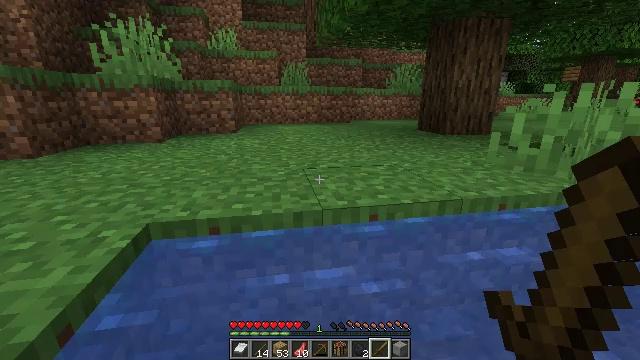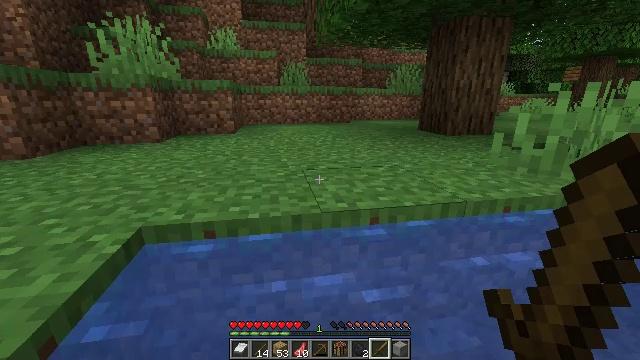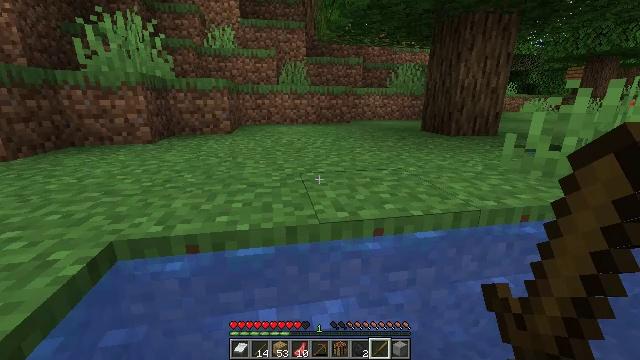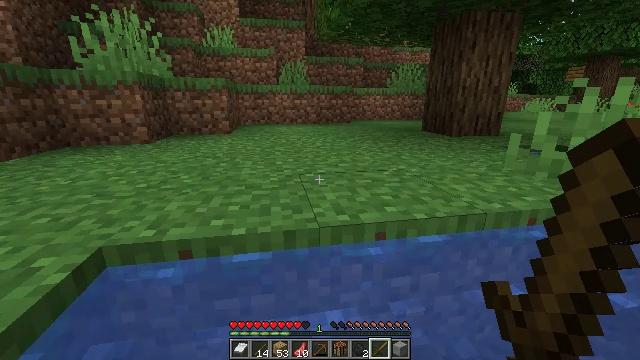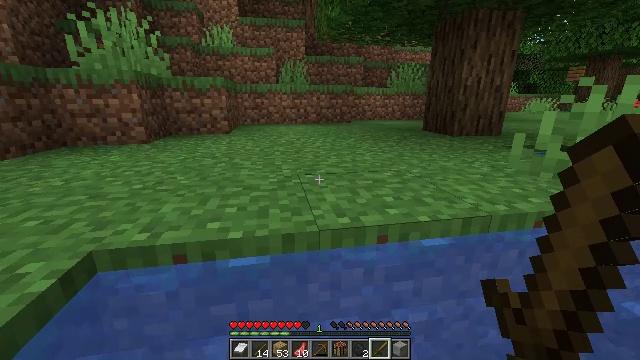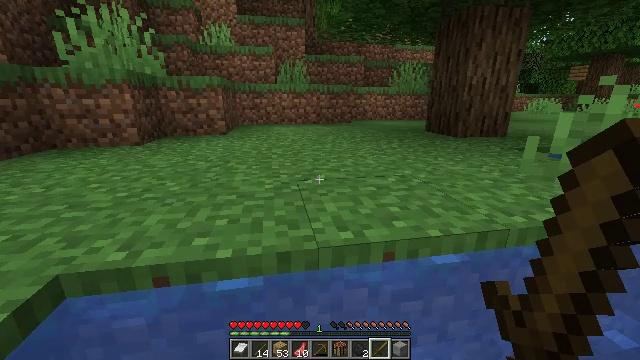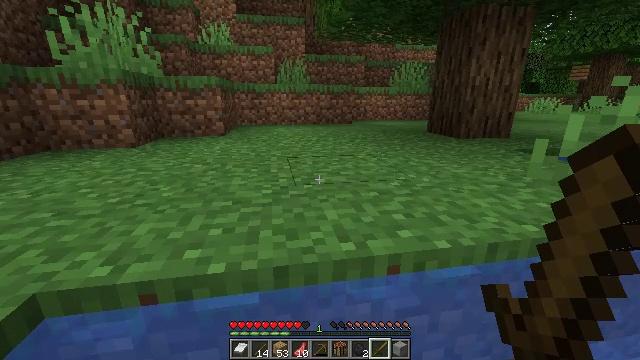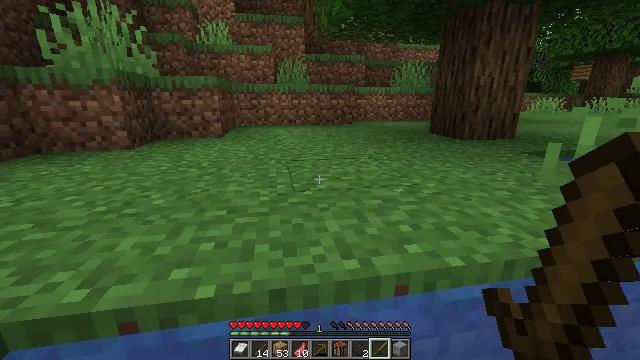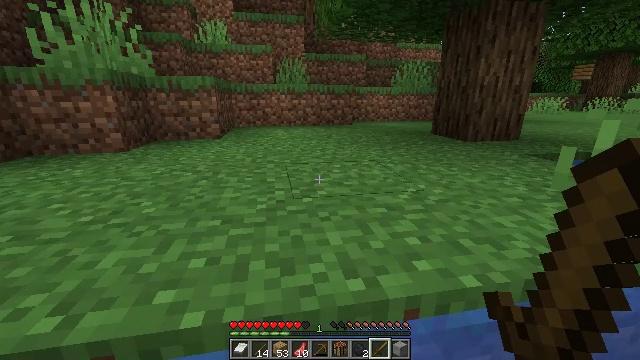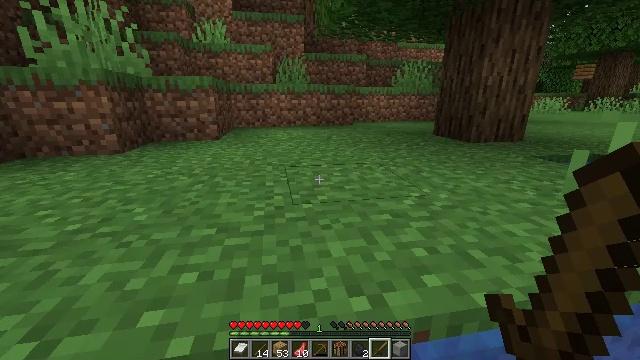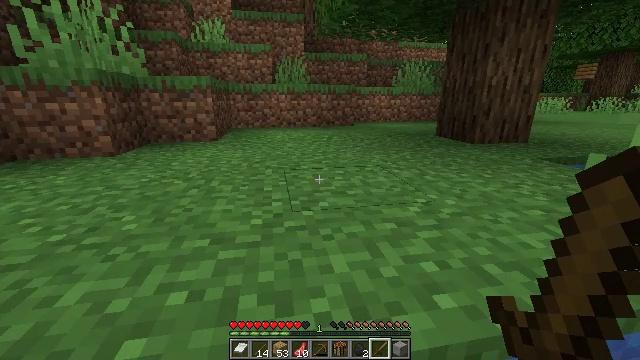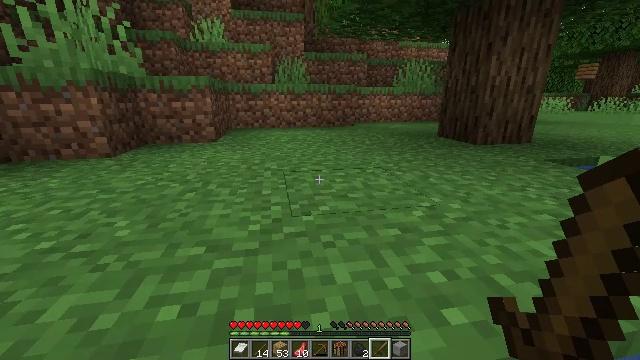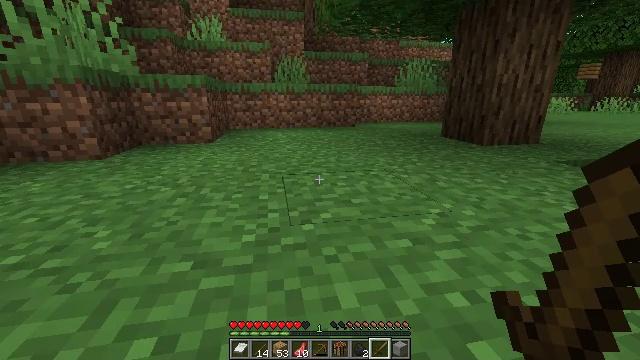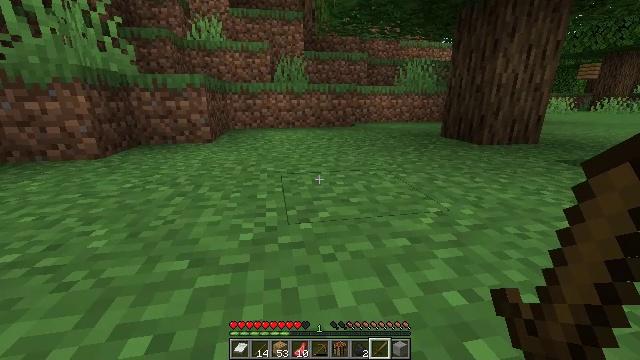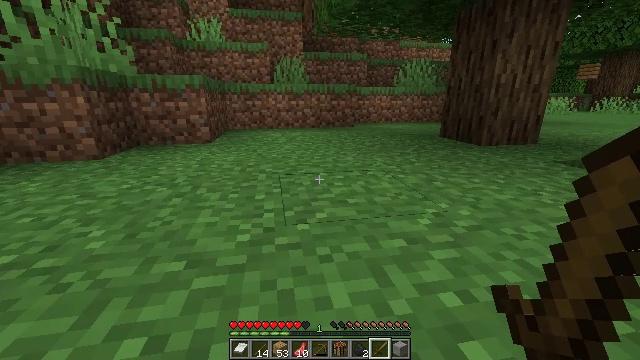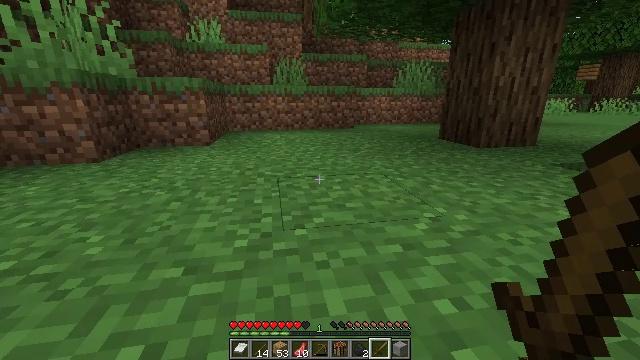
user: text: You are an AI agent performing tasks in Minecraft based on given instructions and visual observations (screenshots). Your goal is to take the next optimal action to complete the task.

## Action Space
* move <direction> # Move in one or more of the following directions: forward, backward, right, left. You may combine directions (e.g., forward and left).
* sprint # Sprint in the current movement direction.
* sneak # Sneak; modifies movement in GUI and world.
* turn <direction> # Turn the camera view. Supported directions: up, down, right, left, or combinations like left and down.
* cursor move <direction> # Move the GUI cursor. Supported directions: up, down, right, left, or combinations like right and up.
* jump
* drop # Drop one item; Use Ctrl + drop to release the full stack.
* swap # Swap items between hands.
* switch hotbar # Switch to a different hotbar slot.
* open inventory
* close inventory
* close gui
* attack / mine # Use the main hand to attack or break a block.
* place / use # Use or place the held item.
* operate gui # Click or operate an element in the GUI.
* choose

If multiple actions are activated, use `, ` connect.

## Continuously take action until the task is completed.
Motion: motion action
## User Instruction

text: Collect the bee nest for honey.
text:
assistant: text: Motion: move forward, sprint
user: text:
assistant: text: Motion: move forward, sprint
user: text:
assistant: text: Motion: move forward, sprint
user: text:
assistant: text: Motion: move forward, sprint
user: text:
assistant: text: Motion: move forward, sprint
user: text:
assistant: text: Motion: move forward, sprint
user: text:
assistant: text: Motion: move forward, sprint
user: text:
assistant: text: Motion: move forward, sprint
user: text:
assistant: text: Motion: move forward, sprint
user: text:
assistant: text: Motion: move forward, sprint
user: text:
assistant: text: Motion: move forward, sprint
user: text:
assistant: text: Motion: move forward, sprint
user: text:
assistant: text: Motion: move forward, sprint
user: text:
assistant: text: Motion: move forward, sprint, jump
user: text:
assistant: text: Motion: move forward, sprint, jump
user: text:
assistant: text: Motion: move forward, sprint, jump
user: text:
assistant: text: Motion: move forward, sprint, jump
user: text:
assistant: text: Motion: move forward, sprint, jump
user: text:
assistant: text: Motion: move forward, sprint
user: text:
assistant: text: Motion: move forward, sprint
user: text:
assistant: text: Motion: move forward, sprint
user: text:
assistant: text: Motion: move forward, sprint
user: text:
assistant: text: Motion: move forward, sprint
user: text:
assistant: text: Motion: move forward, sprint
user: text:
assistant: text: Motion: move forward, sprint
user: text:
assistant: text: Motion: move forward, sprint
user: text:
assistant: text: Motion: move forward, sprint
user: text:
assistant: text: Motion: move forward, sprint
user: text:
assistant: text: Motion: move forward, sprint
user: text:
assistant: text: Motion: move forward, sprint